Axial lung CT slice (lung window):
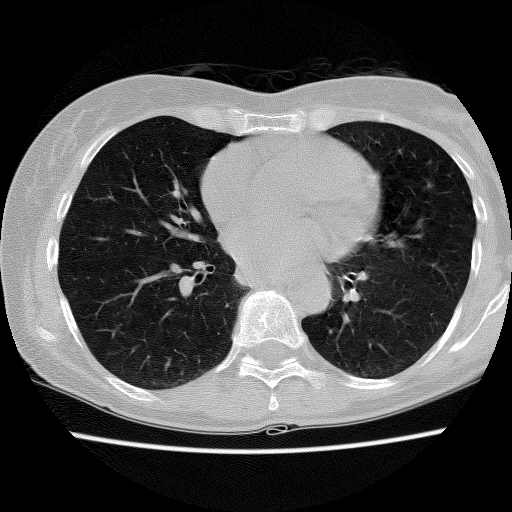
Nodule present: no